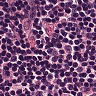
Metastatic tissue present: no